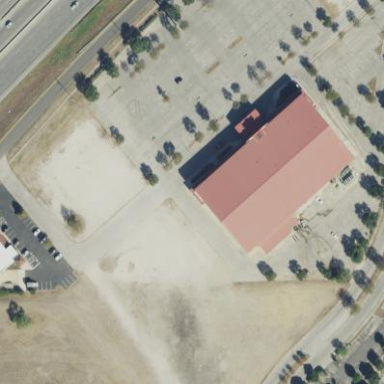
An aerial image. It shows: Nightclub building.